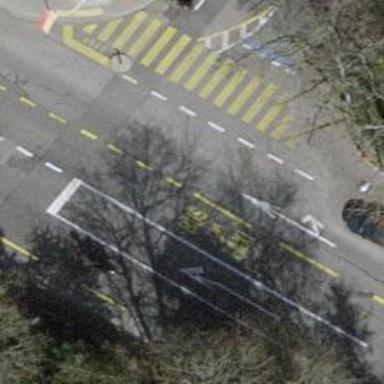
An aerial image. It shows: Secondary road with asphalt surface. There is dedicated cycle lane on the left side.